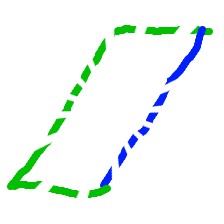
Shape: parallelogram